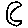
Label: moon